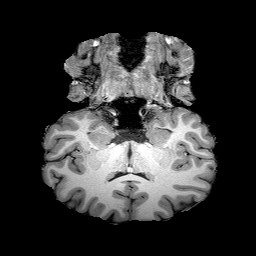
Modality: T1w
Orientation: sagittal
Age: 25
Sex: male
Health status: healthy